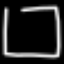
Label: square